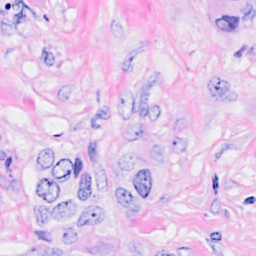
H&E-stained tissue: Breast